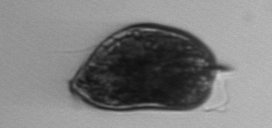
Label: Prorocentrum_micans